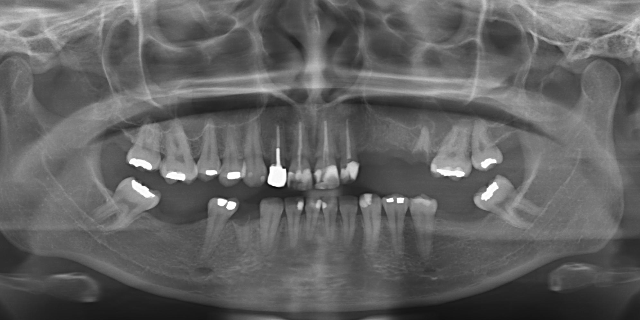
adult